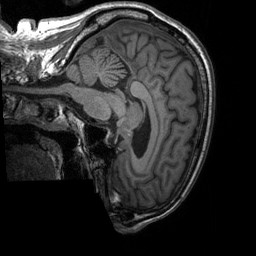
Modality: T1w
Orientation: sagittal
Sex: male
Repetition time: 1.95 s
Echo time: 0.026 s